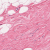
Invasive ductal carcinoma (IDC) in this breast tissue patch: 0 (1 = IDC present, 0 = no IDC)